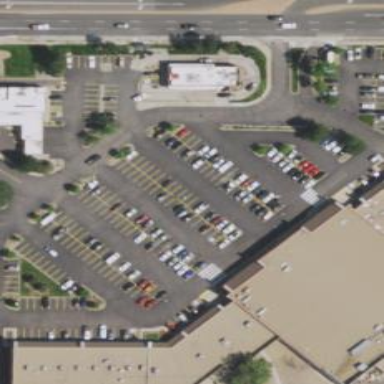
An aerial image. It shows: Retail area.